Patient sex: M
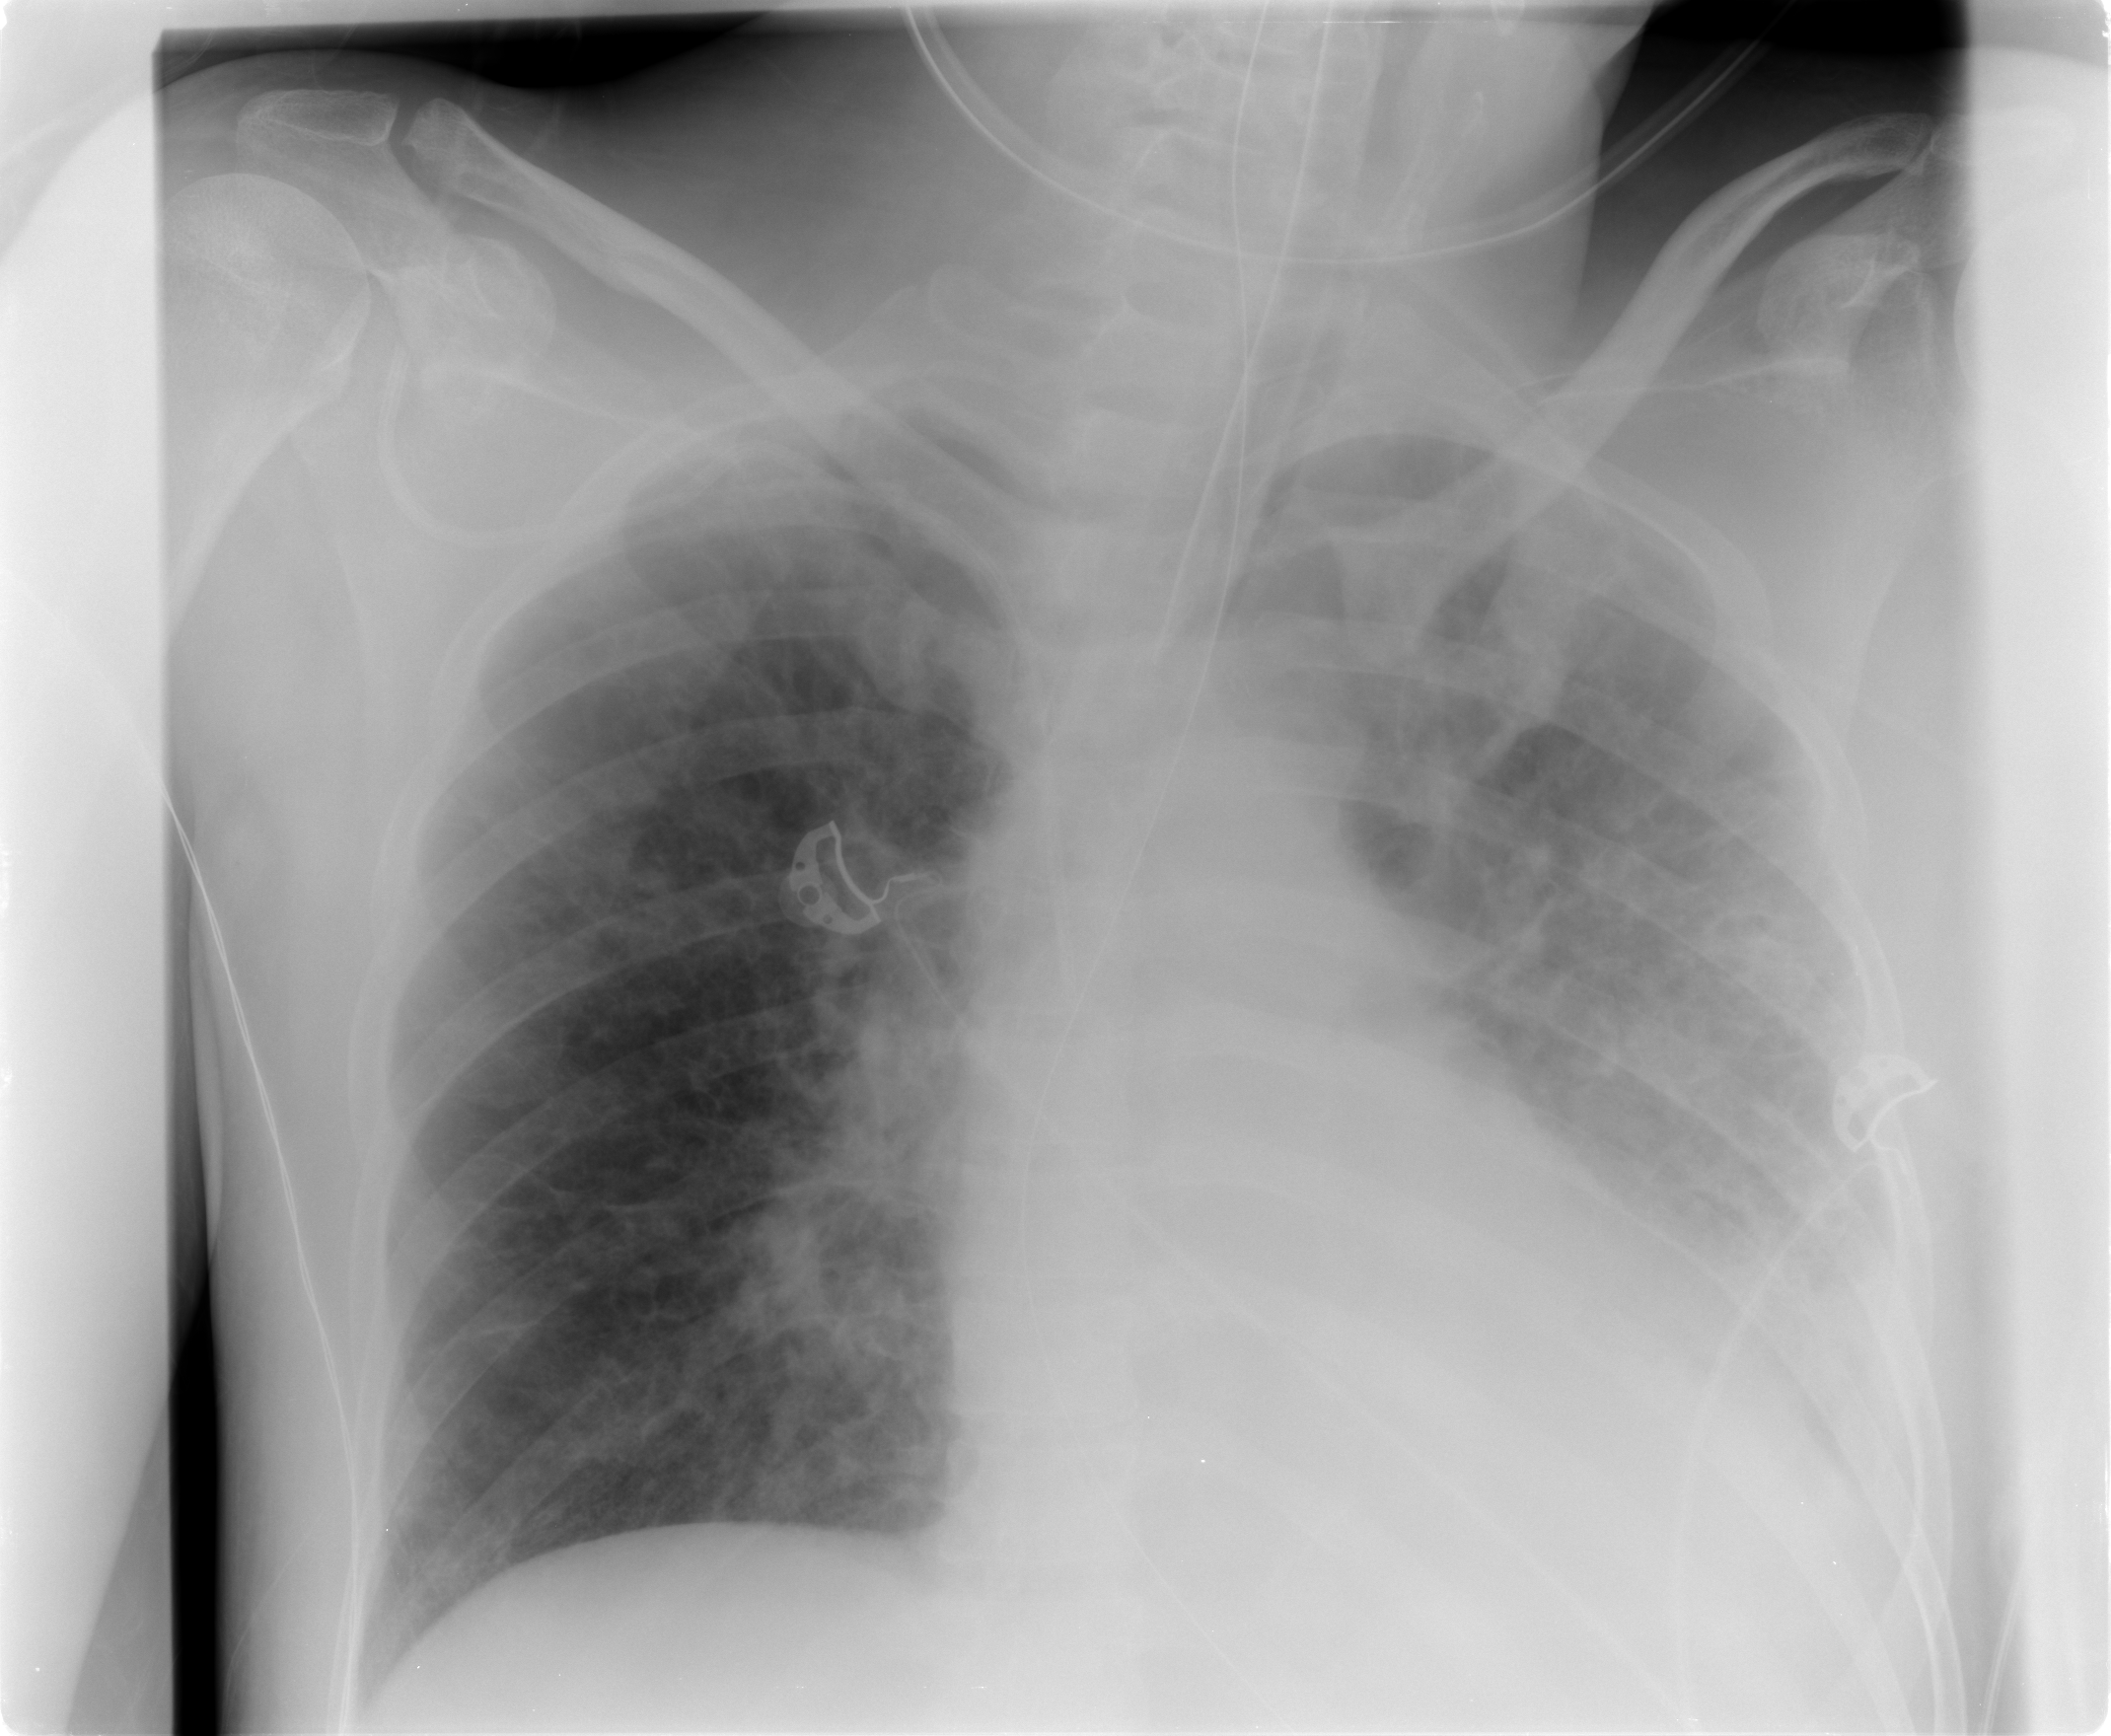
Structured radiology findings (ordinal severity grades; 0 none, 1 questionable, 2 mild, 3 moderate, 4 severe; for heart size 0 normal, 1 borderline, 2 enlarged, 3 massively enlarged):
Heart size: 2
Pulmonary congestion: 2
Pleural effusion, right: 0
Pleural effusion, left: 3
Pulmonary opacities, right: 2
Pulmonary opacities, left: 3
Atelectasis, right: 3
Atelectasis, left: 3